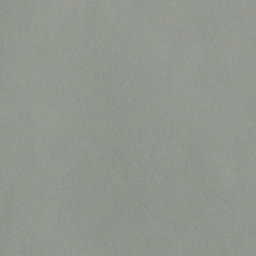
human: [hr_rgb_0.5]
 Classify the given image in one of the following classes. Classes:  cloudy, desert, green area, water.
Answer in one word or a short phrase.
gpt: cloudy